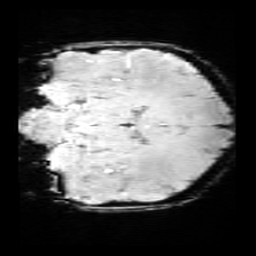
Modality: SWI
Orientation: coronal
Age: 12
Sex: male
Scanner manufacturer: siemens
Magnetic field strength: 3 T
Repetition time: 0.027 s
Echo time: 0.02 s